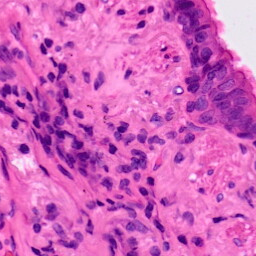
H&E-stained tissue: Lung